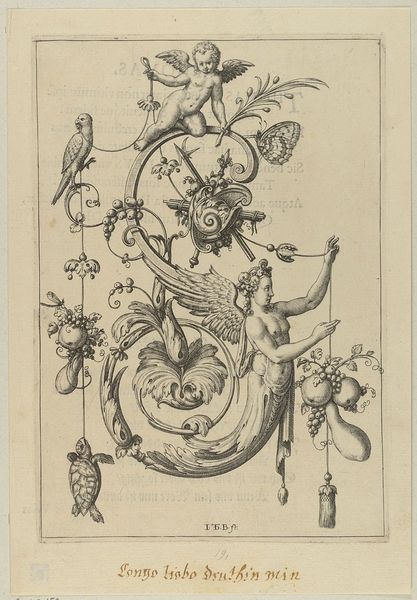
Titel: Der Buchstabe S, Blatt aus der Folge 'Nova Alphati Effictio Historiis'
Künstler: Johann Theodor de Bry
Standort: Hamburg
Institution: Museum für Kunst und Gewerbe Hamburg
Schlagwörter: vogel, frucht, schrift, papier, grafik, graphik, ornamente, fotografie, photographie, panzer, druckgraphik, druckgrafik, stich, buchstaben, helm, schmetterling, gestalten, fabelwesen, papagei, putten, kupferstich, ungeheuer, amoretten, monster, groteske, fabeltier, fabeltiere, alphabet, gerippt, zwitterwesen, monstrum, reproduktionen, druckerzeugnisse, pflanzenornamente, schweifwerk, früchte, vögel, tierornamente, schildkröten, rüstung, ornamentstich, vorlageblätter, schweifgroteske